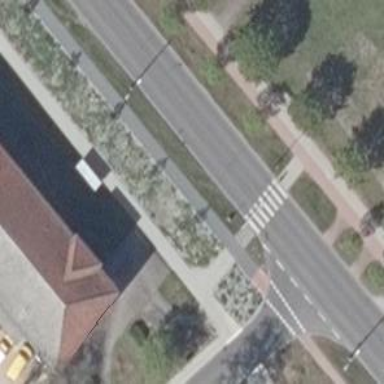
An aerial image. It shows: Cycleway with separate asphalt sidewalk.